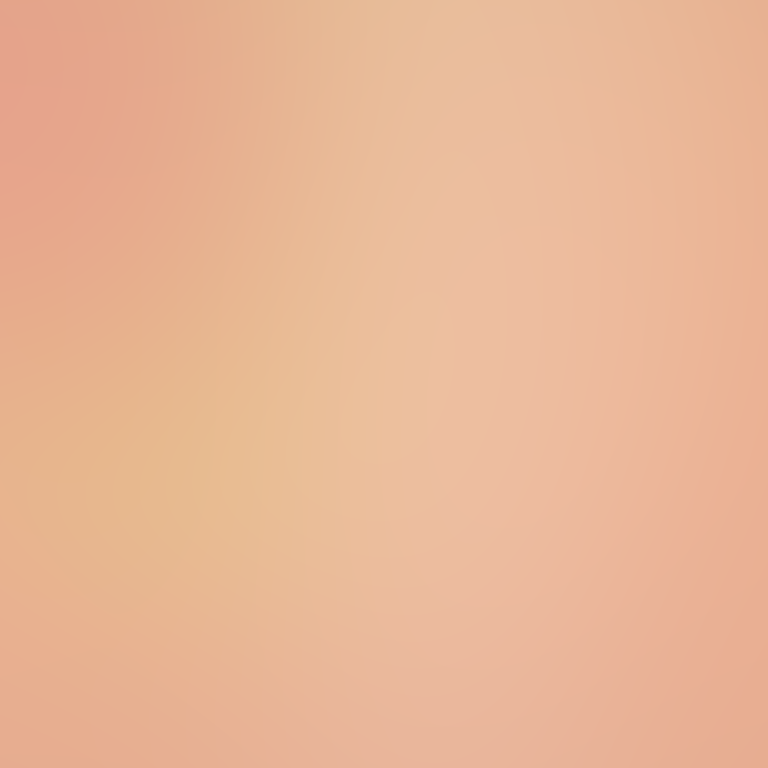
Abstract light effect, smooth gradient from soft peach to warm beige, calm atmosphere, diffuse light, no room, no furniture, no objects.